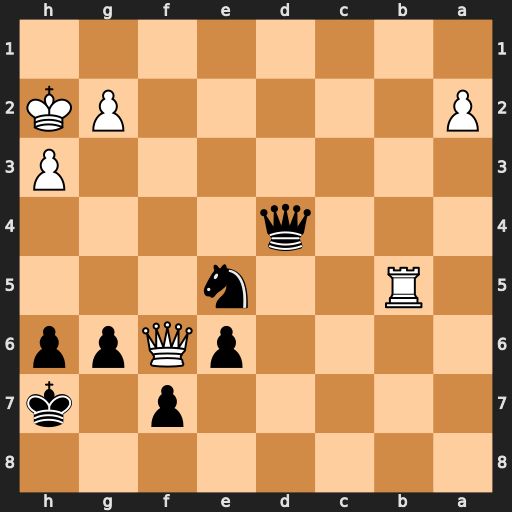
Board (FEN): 8/5p1k/4pQpp/1R2n3/3q4/7P/P5PK/8
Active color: b
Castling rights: -
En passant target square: -
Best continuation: Ng4+ hxg4 Qxf6